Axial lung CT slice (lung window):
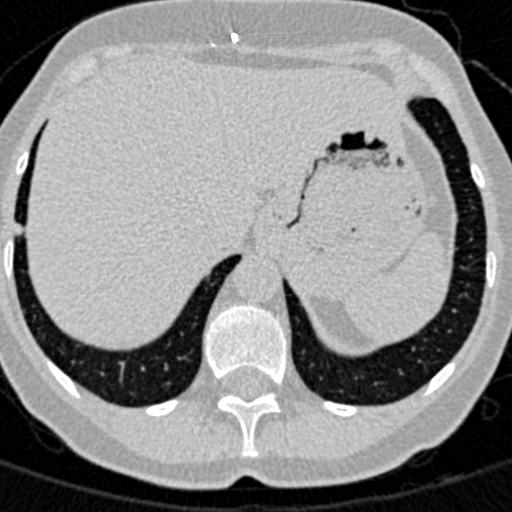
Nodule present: yes
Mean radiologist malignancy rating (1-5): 3